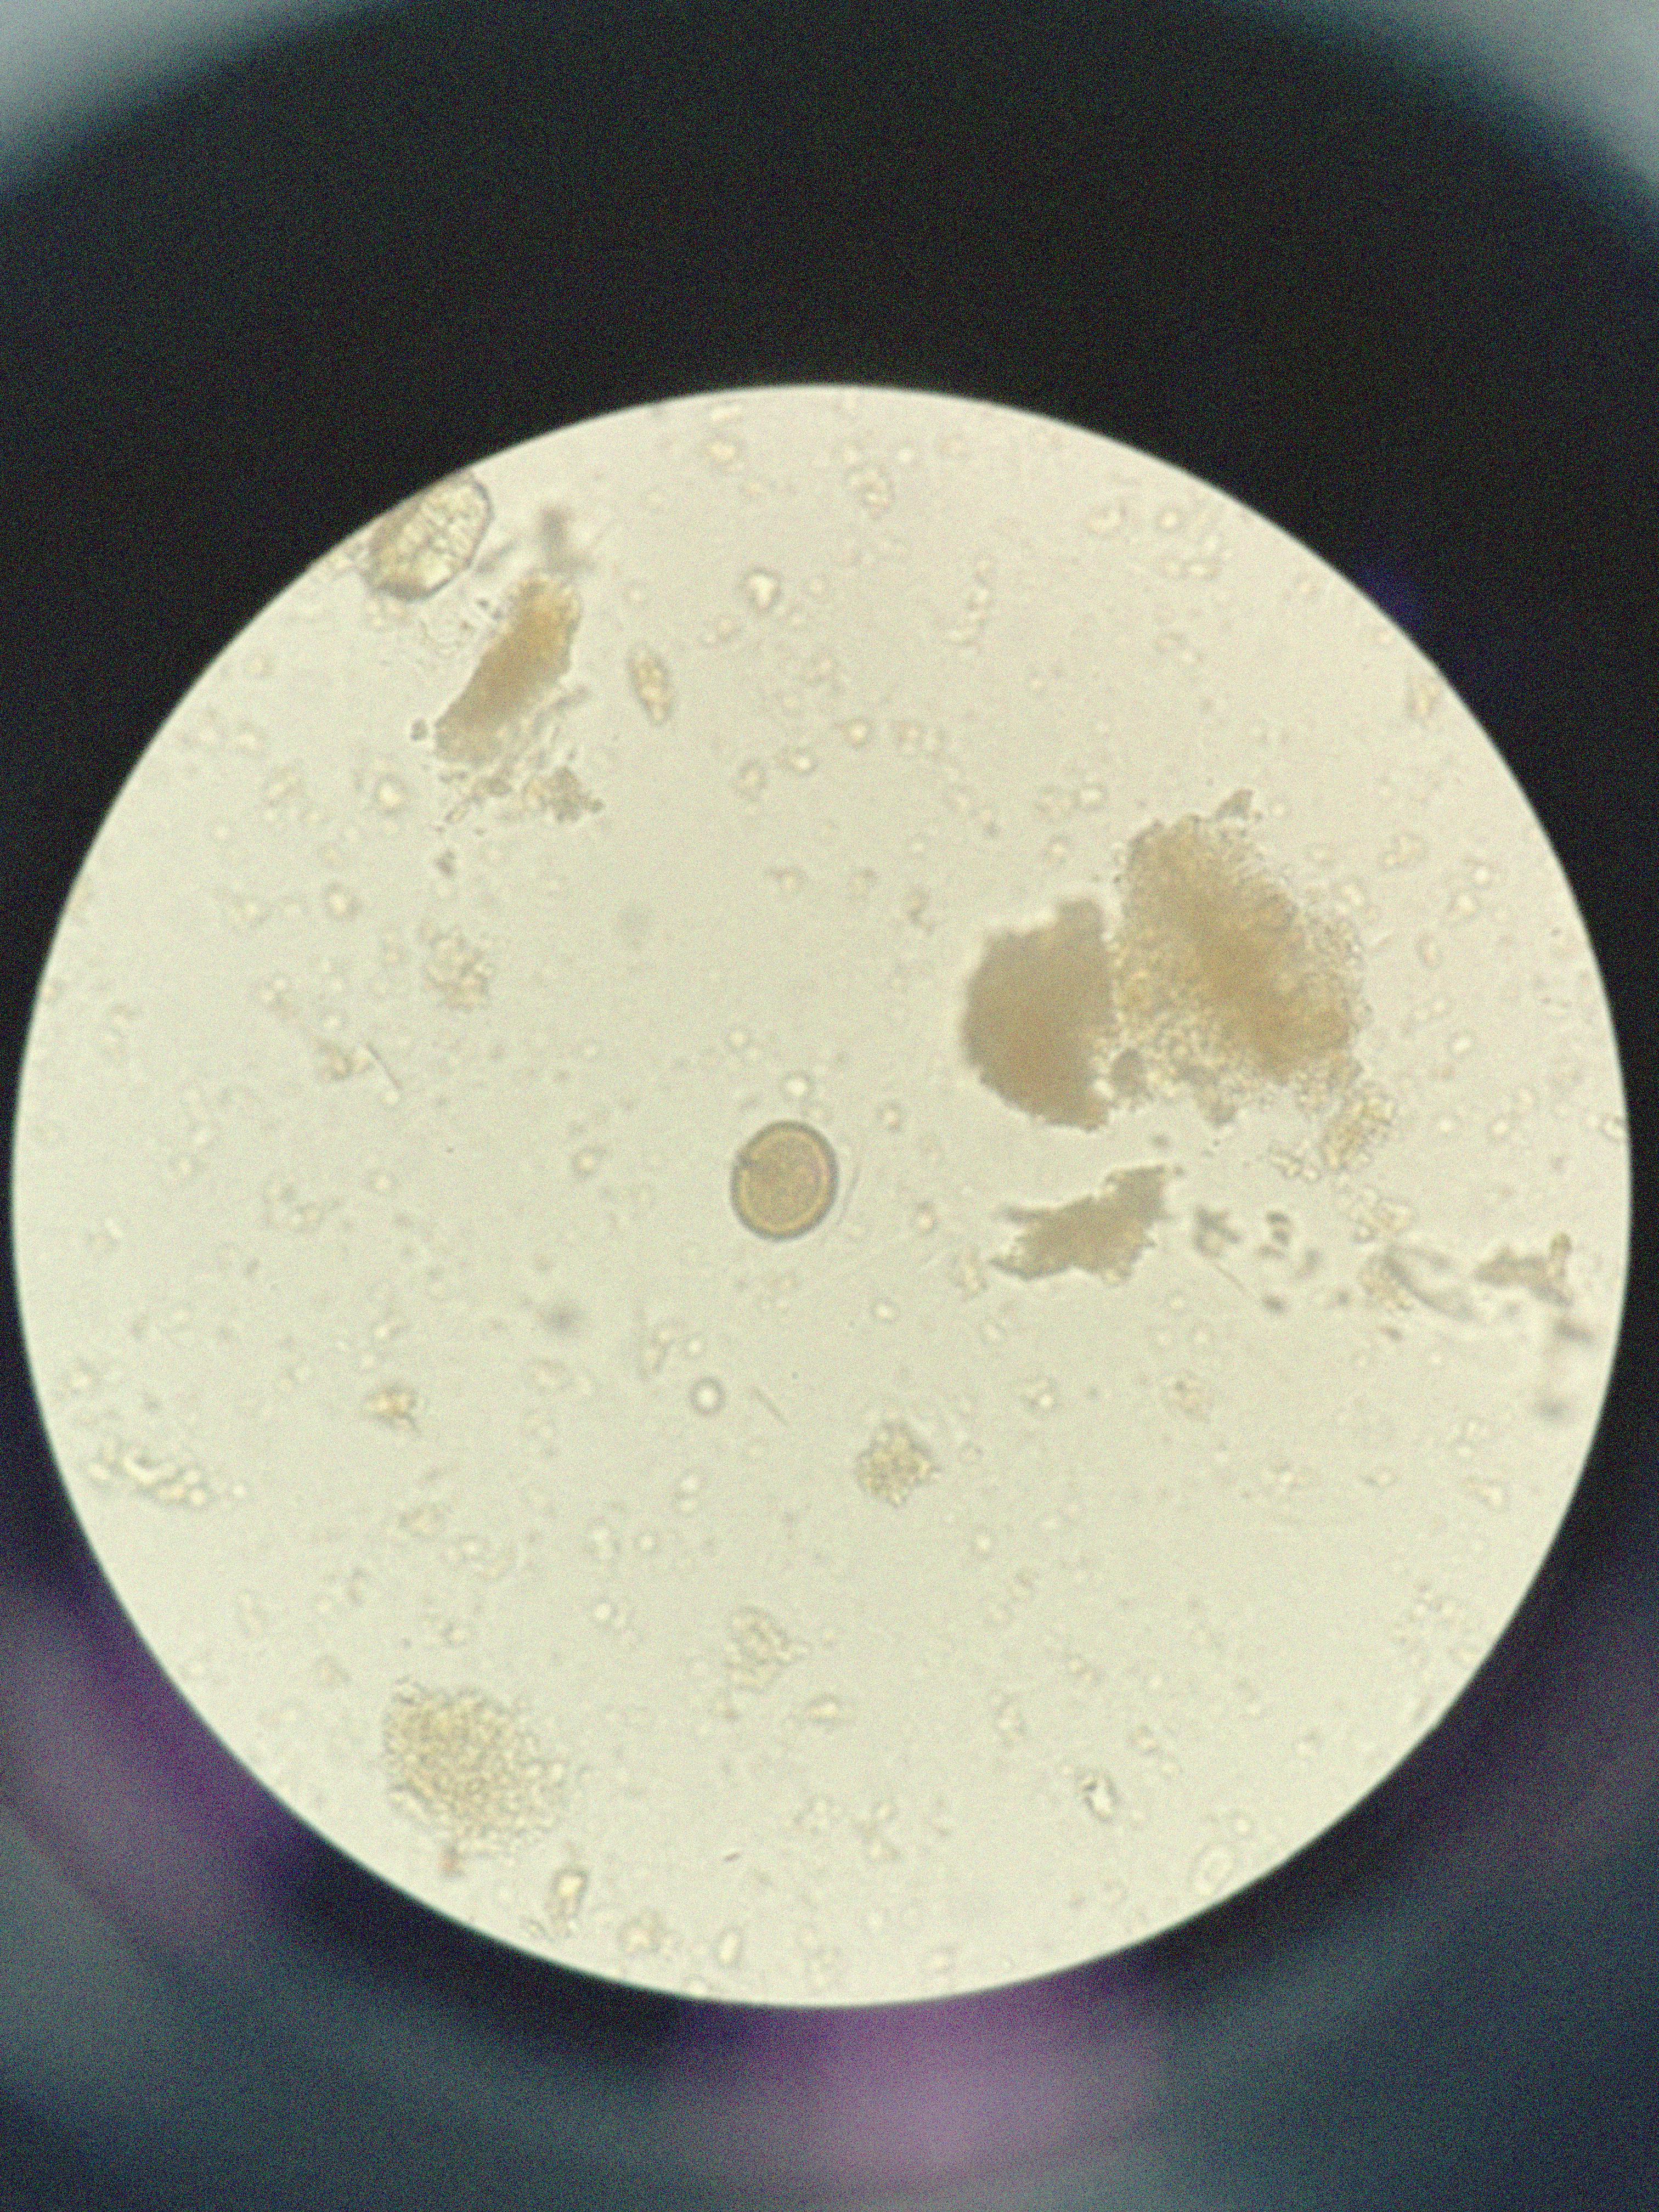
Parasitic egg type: Taenia spp. egg